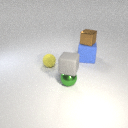
small yellow rubber sphere to the left of large blue rubber cube